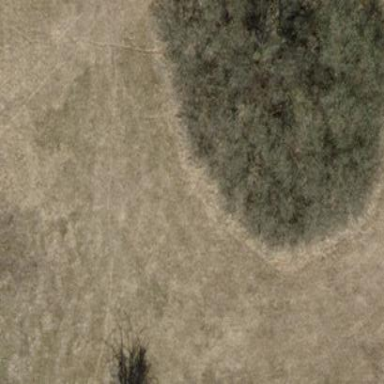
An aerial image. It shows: Patch of scrub vegetation.